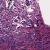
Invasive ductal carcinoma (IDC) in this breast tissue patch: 1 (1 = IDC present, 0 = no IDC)